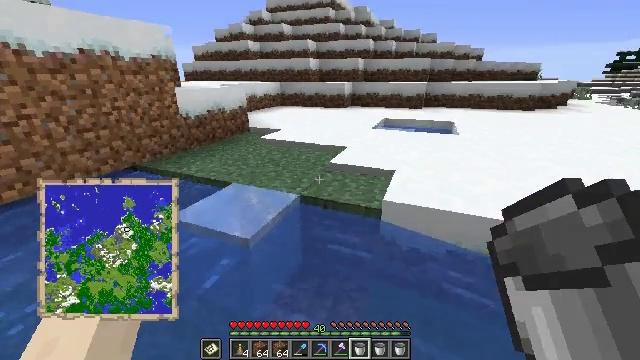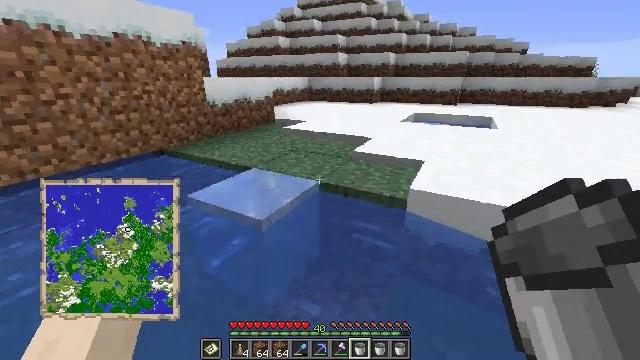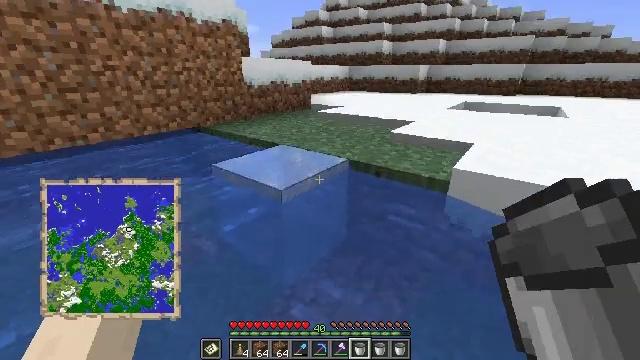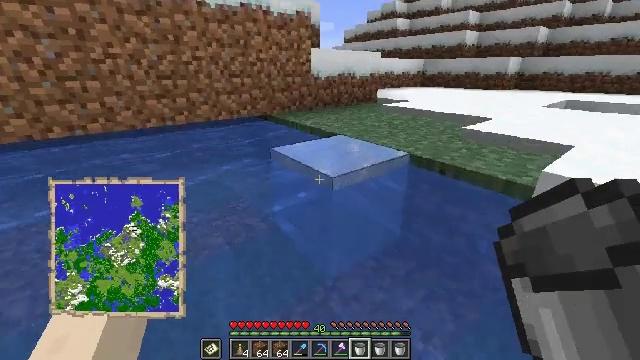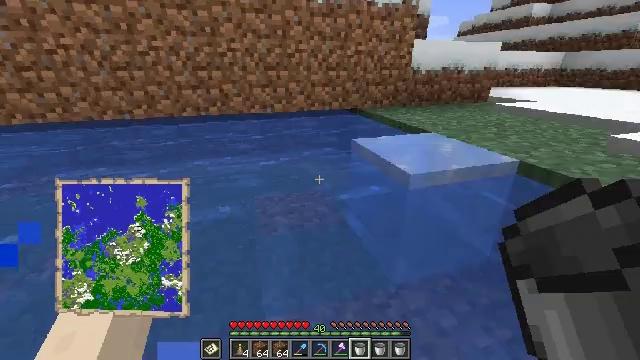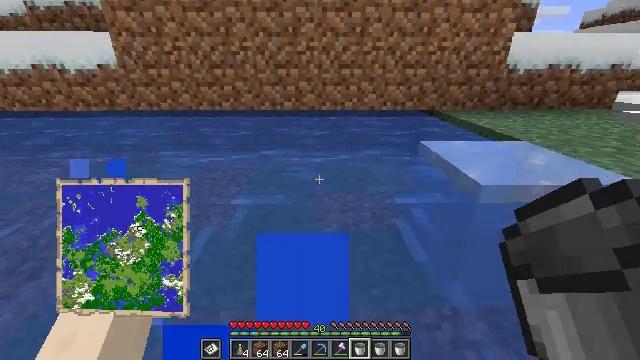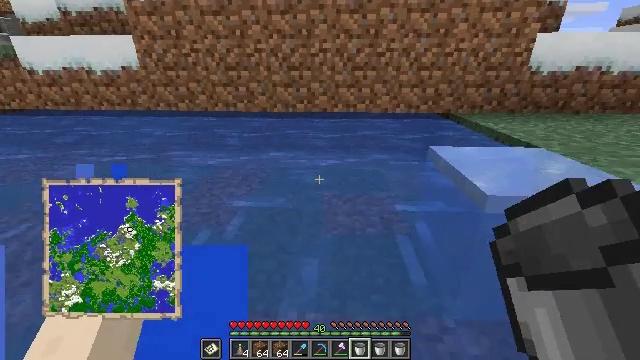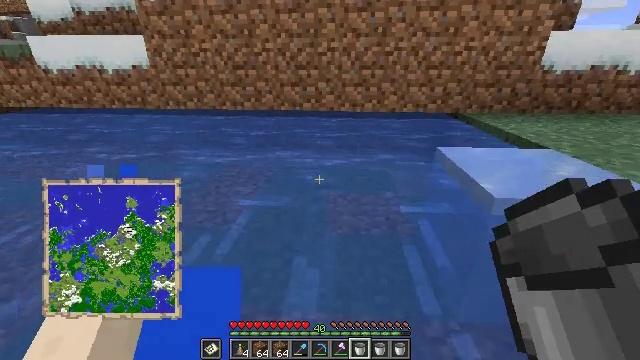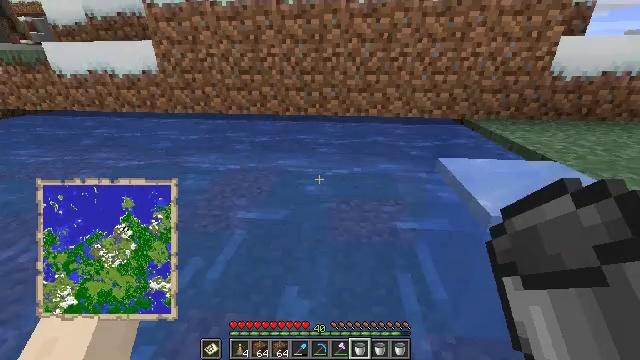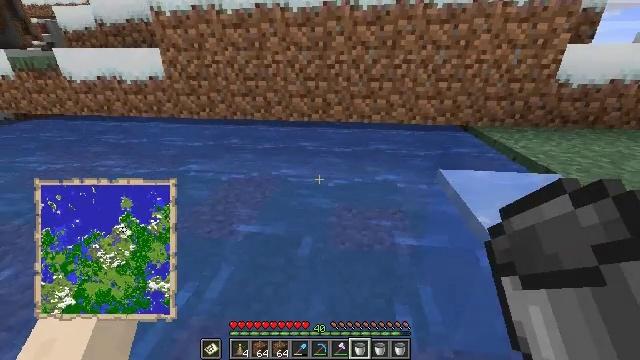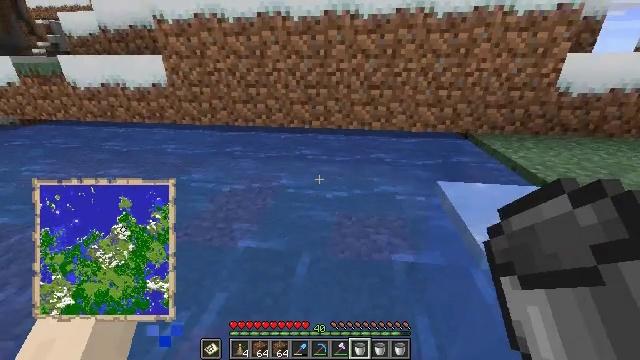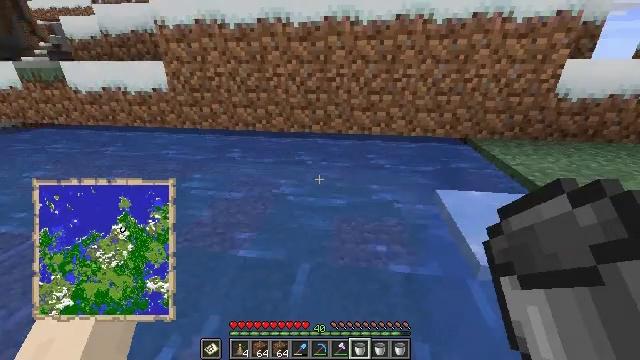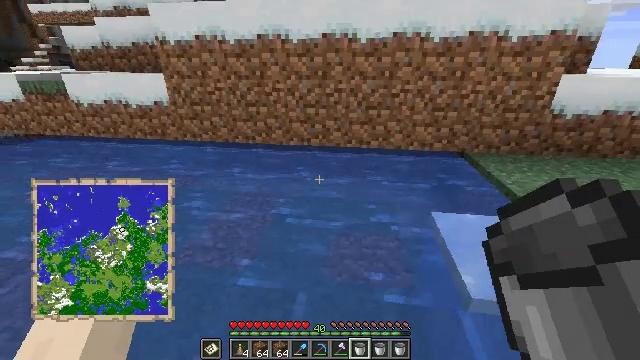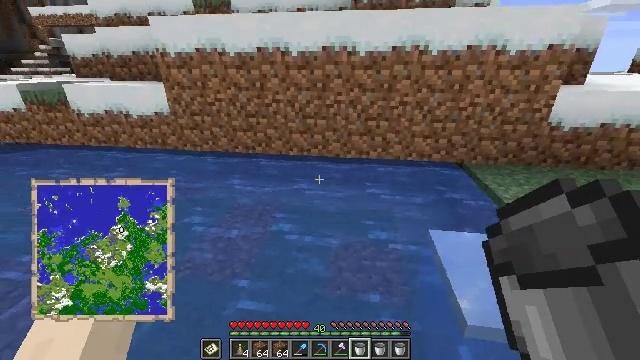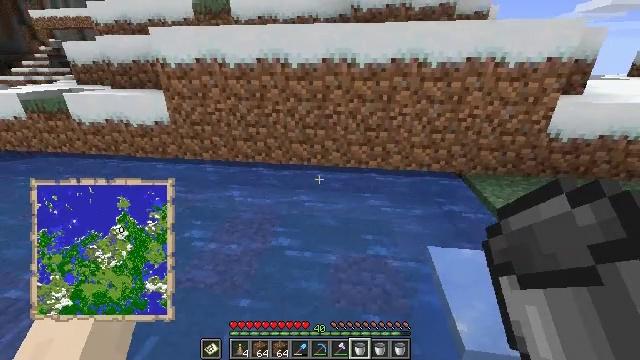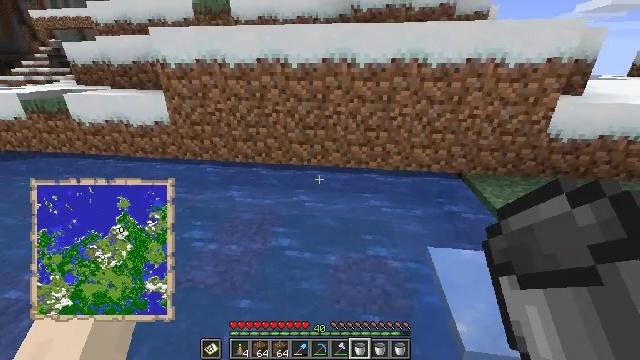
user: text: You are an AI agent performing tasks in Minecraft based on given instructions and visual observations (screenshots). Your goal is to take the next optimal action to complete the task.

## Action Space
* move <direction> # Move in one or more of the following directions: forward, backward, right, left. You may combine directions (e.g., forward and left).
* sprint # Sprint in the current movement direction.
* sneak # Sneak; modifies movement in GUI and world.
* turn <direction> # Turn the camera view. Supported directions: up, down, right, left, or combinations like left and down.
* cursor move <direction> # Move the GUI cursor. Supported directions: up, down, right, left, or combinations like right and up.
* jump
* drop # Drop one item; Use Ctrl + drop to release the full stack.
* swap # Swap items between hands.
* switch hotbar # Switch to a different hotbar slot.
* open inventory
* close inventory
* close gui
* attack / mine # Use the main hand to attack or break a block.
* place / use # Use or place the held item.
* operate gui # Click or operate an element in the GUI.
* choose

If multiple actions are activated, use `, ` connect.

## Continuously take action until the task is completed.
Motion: motion action
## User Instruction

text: Mine the ice block.
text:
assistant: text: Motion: move forward, turn left, jump
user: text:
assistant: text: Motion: move forward, turn left, jump
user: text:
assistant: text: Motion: move forward, turn left, jump
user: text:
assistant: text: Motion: move forward, turn left, jump
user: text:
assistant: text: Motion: move forward, turn left, jump
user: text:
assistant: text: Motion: move forward, turn left, jump
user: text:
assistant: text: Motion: move forward, turn left, jump
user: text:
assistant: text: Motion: move forward, turn left, jump
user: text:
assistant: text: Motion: move forward, turn left, jump
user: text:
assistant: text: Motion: move forward, jump
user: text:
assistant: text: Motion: move forward, jump
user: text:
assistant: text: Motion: move forward, jump
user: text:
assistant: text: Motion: move forward, jump
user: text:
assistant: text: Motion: move forward, jump
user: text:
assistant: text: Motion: move forward, jump
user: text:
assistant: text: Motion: move forward, turn right and up, jump
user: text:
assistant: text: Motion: move forward, turn right, jump
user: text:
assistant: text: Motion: move forward, turn right, jump
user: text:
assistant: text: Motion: move forward, turn right, jump
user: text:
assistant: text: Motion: move forward, turn right, jump
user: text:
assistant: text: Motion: move forward, turn right, jump
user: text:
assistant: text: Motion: move forward, turn right, jump
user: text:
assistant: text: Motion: move forward, jump
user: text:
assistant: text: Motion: move forward, jump
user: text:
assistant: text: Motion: move forward, jump
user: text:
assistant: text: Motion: move forward, jump
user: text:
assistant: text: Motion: move forward, jump
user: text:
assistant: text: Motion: move forward, turn right, jump
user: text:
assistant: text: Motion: move forward, turn right and up, jump
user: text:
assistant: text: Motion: move forward, turn right, jump